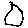
Label: hexagon